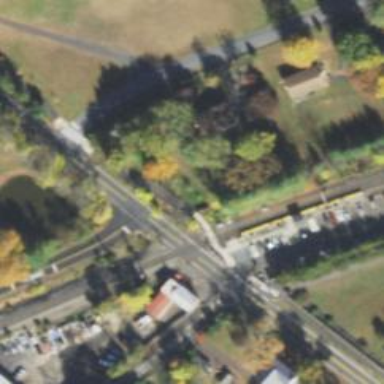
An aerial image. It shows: Railway level crossing.